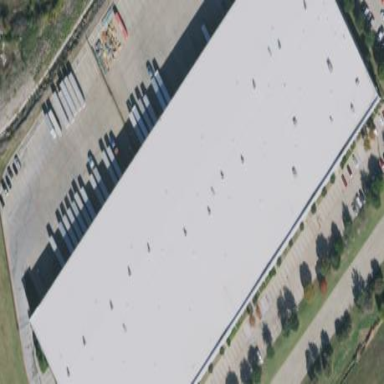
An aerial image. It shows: Warehouse building.